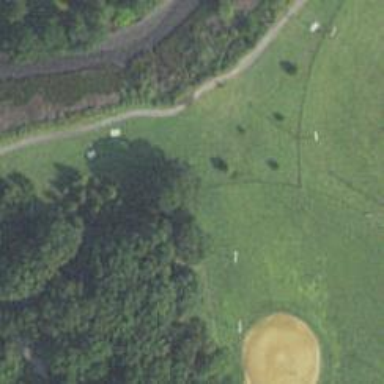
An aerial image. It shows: Disc golf basket.